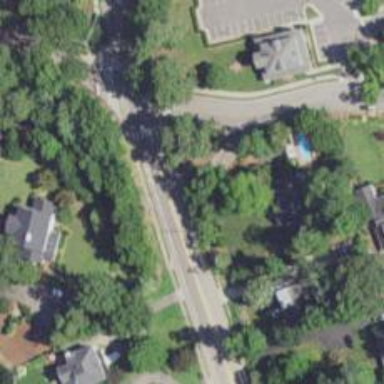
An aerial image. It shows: Unmarked crossing on footway.